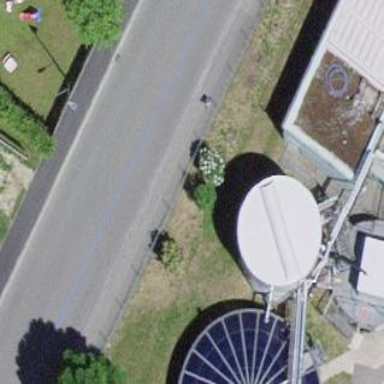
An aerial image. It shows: Building identified as silo.